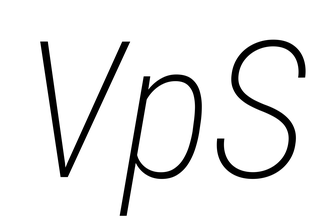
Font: Roboto-Italic_Condensed_ExtraLight_Italic